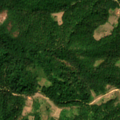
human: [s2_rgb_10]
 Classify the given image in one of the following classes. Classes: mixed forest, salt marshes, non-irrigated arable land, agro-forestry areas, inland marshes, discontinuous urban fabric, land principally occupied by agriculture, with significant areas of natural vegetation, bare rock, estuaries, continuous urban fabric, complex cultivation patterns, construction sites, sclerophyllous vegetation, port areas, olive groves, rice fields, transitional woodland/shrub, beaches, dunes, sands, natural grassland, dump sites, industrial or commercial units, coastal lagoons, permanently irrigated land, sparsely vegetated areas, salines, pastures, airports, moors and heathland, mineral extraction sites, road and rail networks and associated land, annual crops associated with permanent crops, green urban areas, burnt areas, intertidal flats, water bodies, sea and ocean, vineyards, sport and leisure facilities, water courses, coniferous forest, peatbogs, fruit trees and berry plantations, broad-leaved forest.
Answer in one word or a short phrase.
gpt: complex cultivation patterns, broad-leaved forest